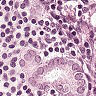
Metastatic tissue present: yes